Interaction volume radius: 10 \u00c5
Interaction volume height: 15 \u00c5
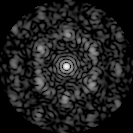
Disorder parameter: 0.6742